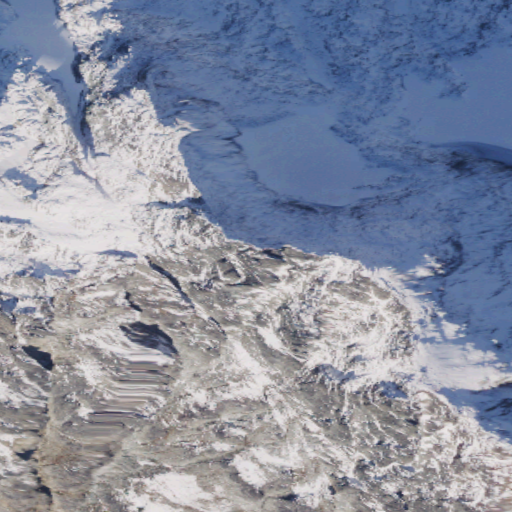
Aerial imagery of ridge(s) in Washington named Sprenger Spires (not official) containing barren land, snow, and grassland